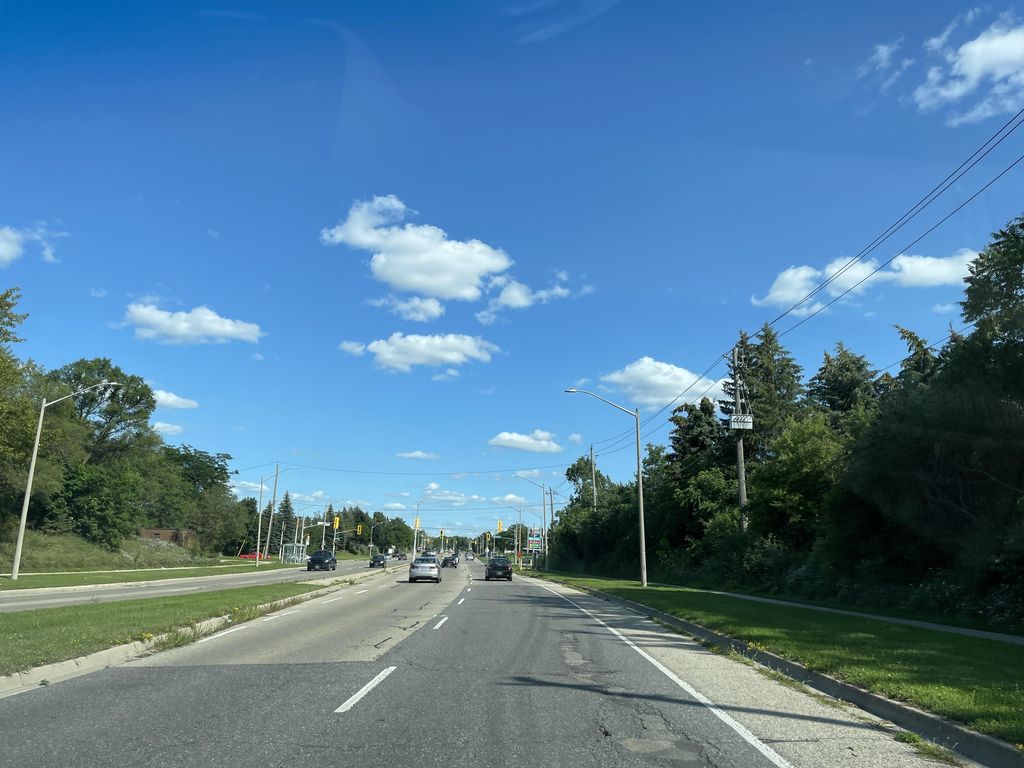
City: kitchener-waterloo